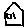
Label: house